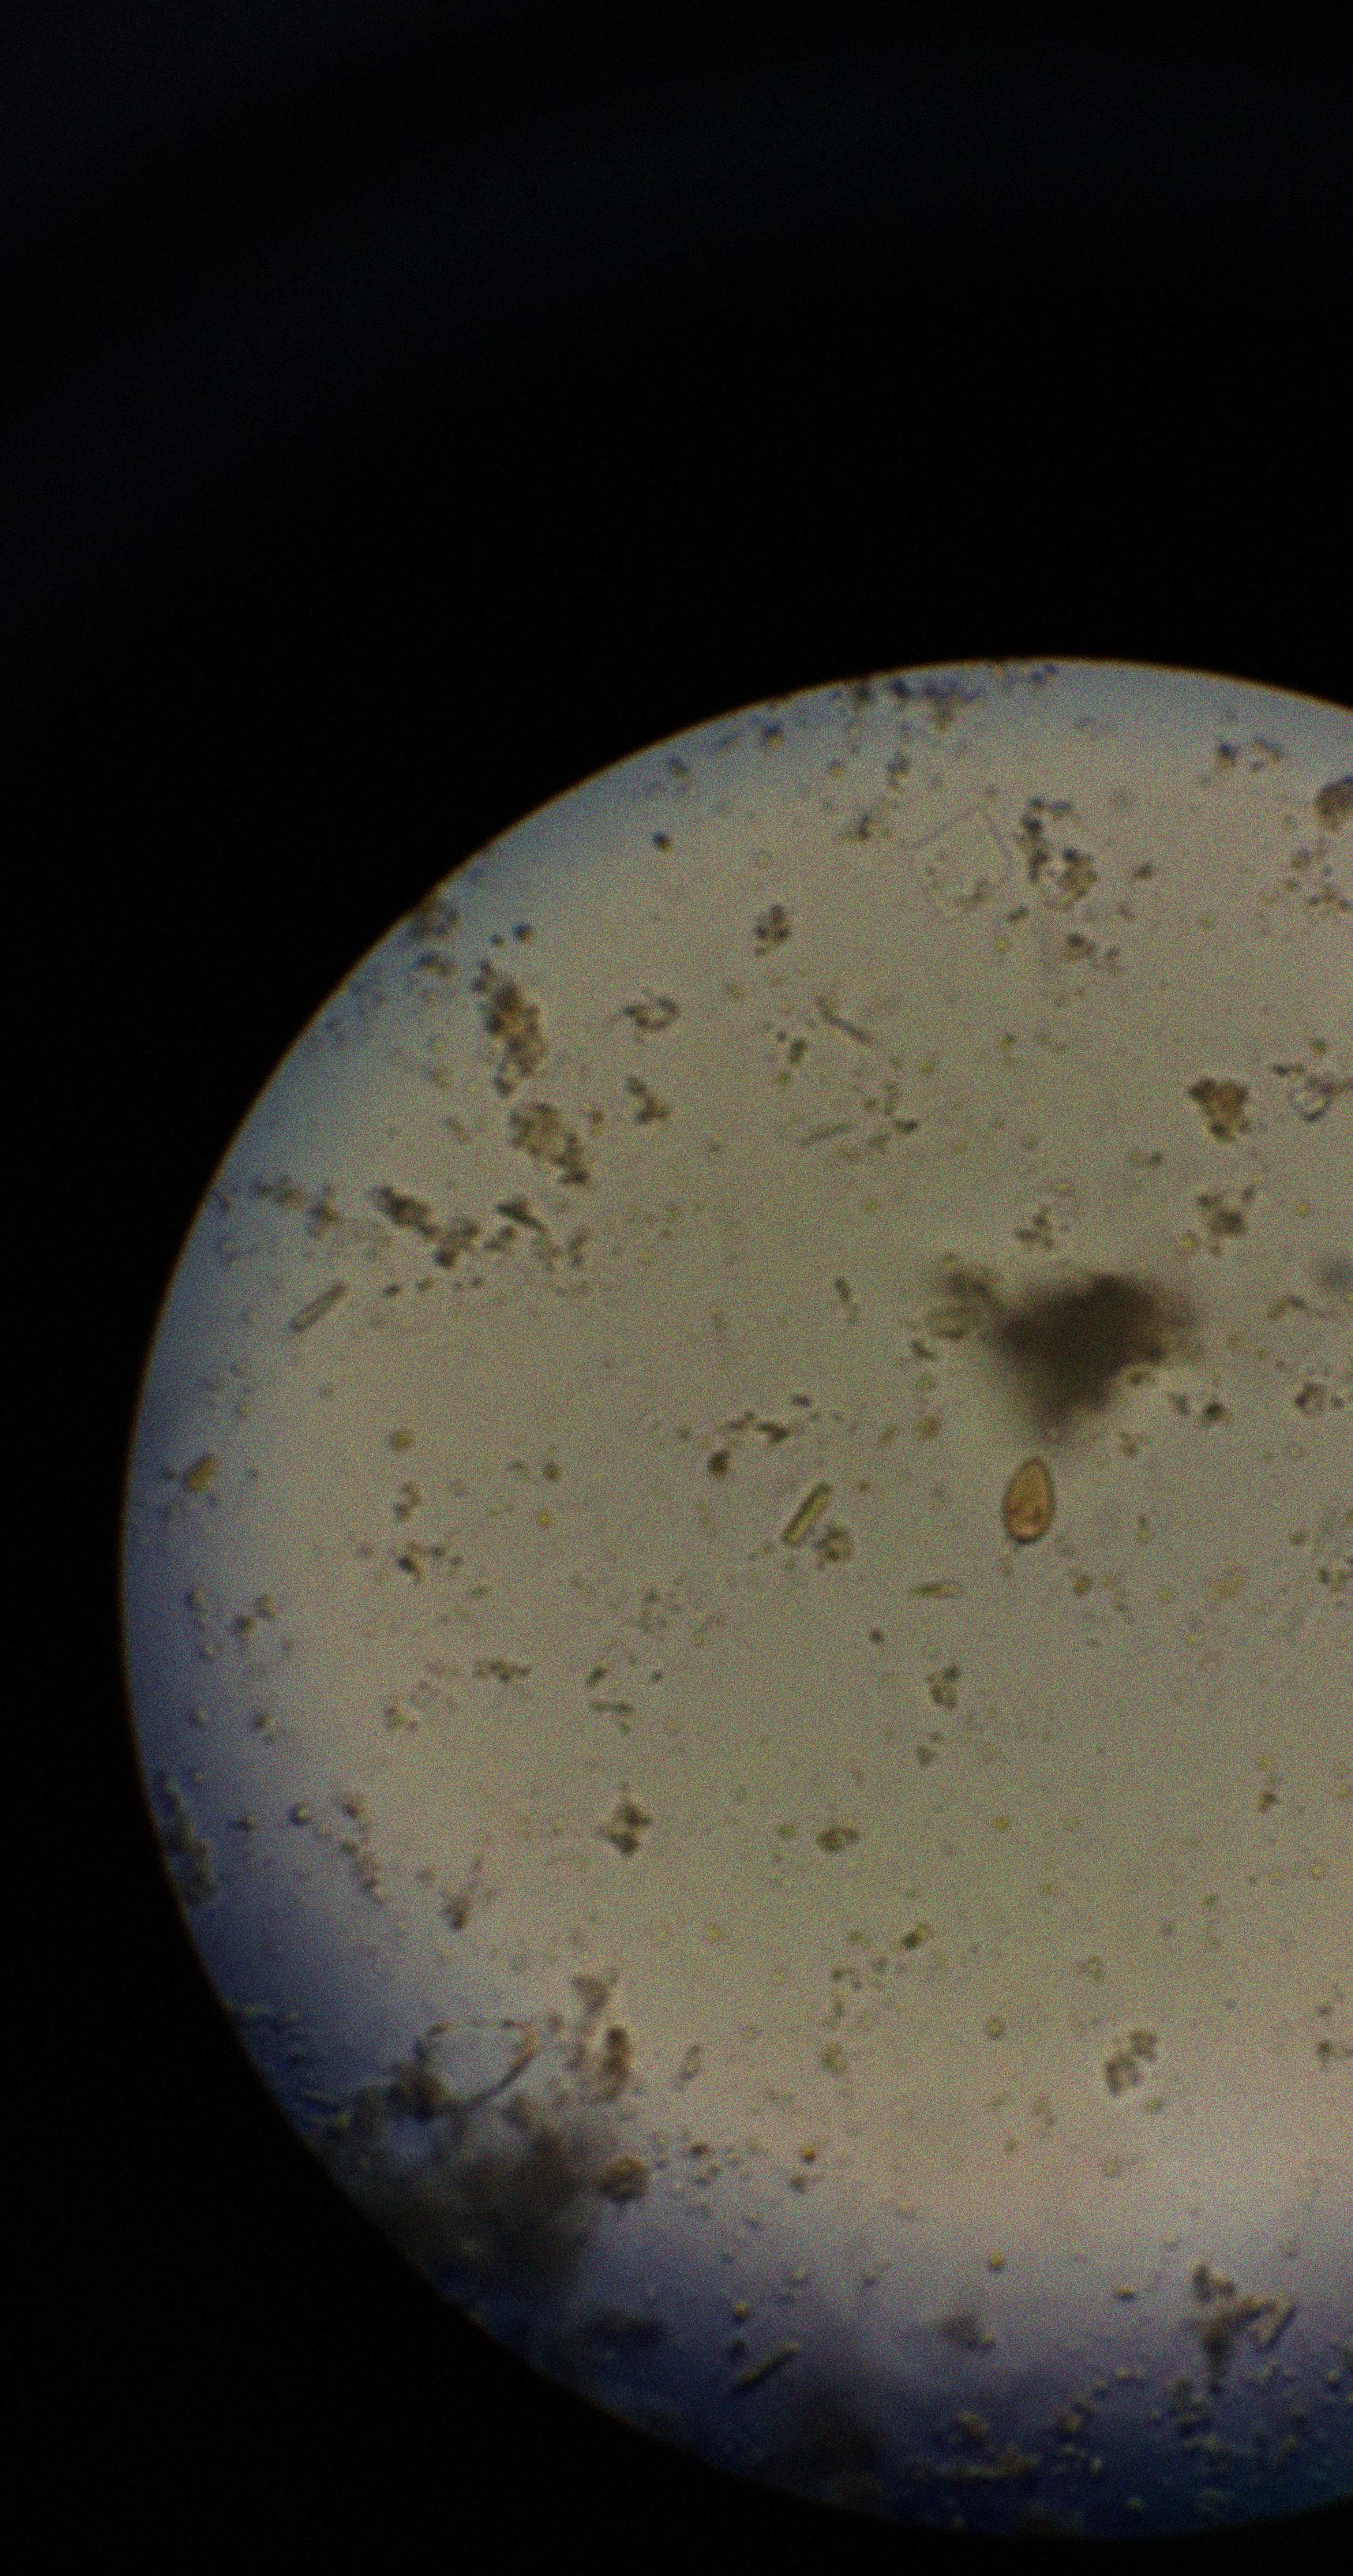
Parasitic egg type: Opisthorchis viverrine